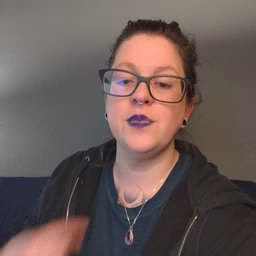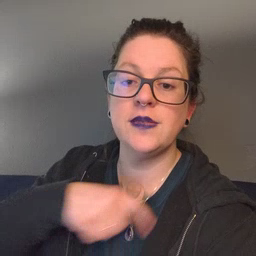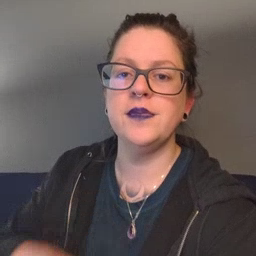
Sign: weus